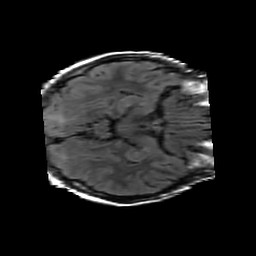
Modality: FLAIR
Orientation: axial
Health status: ill
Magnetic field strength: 3 T